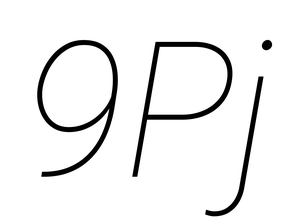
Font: Roboto-Italic_Thin_Italic